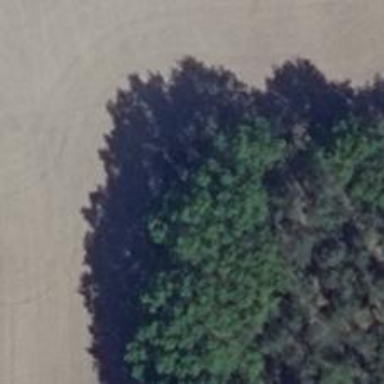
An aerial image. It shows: Hunting stand.